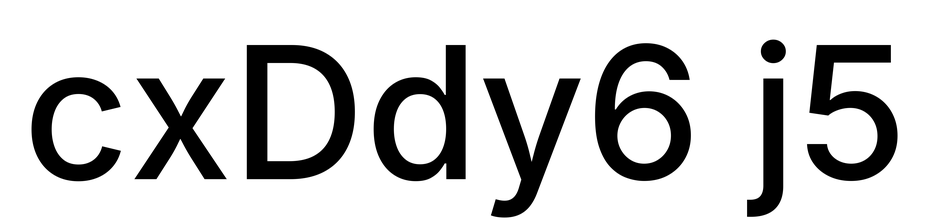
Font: Inter_Medium